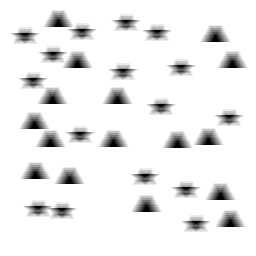
Squares: 0
Triangles: 16
Stars: 16
Total shapes: 32